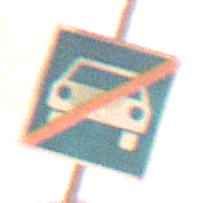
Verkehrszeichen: EndeKraftfahrstrasse
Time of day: Night
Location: Outdoor (Nature)
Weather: Clear
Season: NotSpecified
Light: Natural